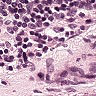
Metastatic tissue present: no